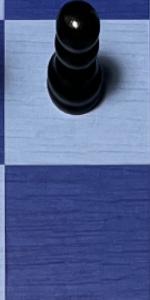
Label: Empty